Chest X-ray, PA view. Patient: 42 years old, sex M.
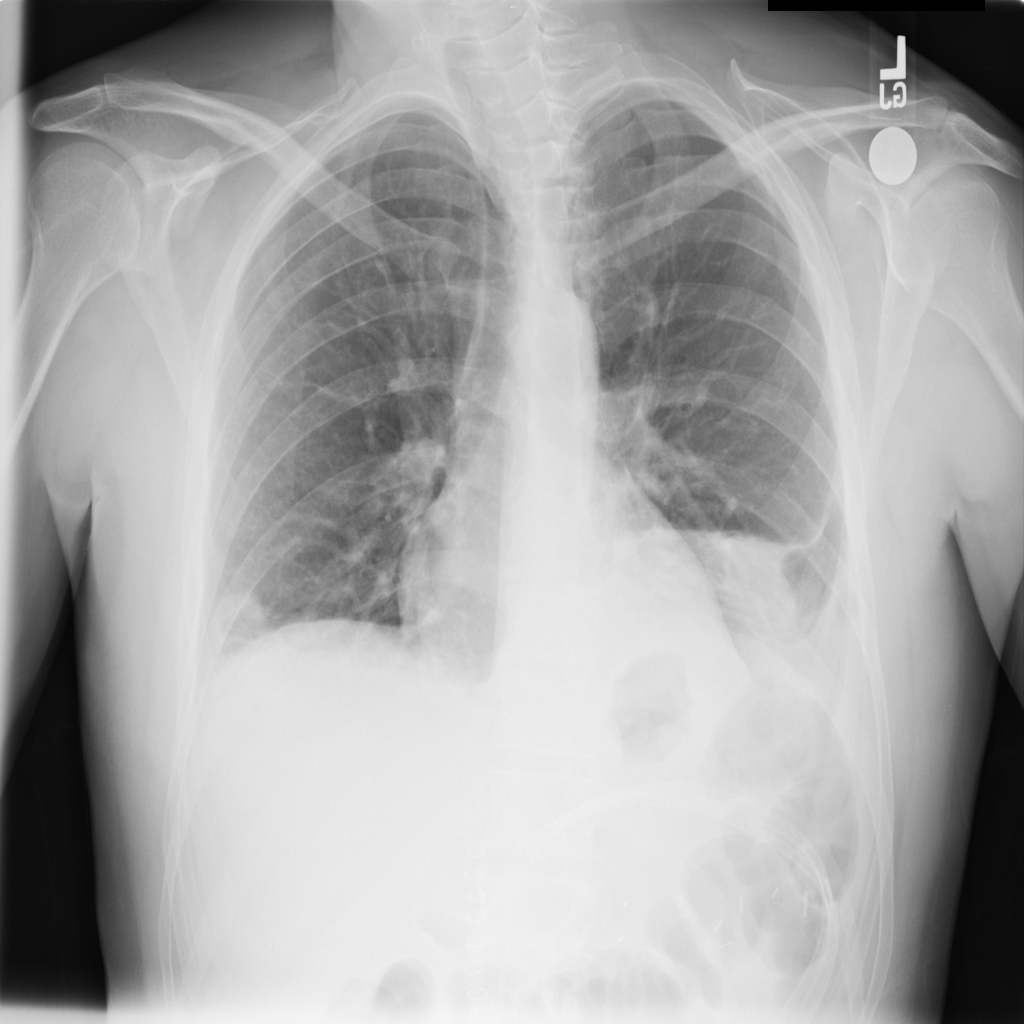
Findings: Atelectasis, Effusion